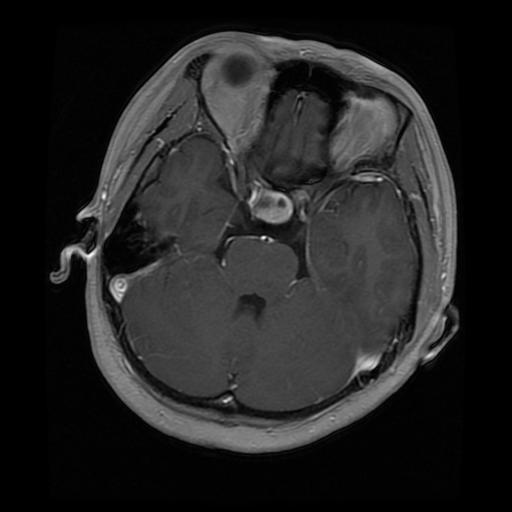
Label: pituitary